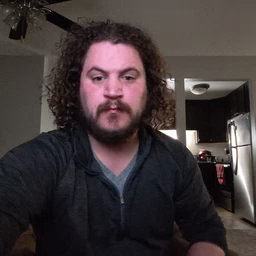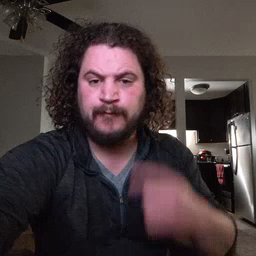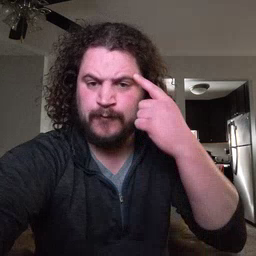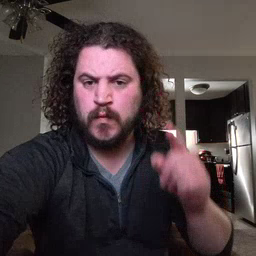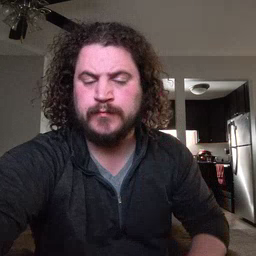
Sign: for